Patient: sex F, age 71
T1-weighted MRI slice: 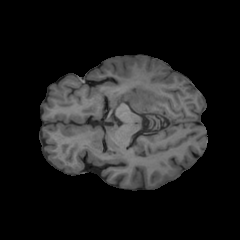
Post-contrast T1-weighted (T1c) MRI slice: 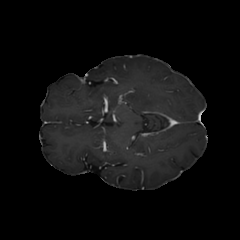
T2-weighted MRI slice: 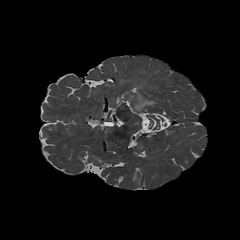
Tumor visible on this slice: yes
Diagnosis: Astrocytoma, IDH-mutant
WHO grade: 2